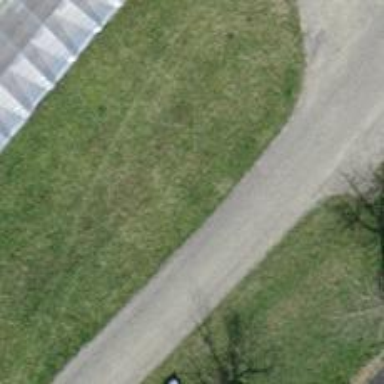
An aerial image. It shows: Track with grade 1 quality.